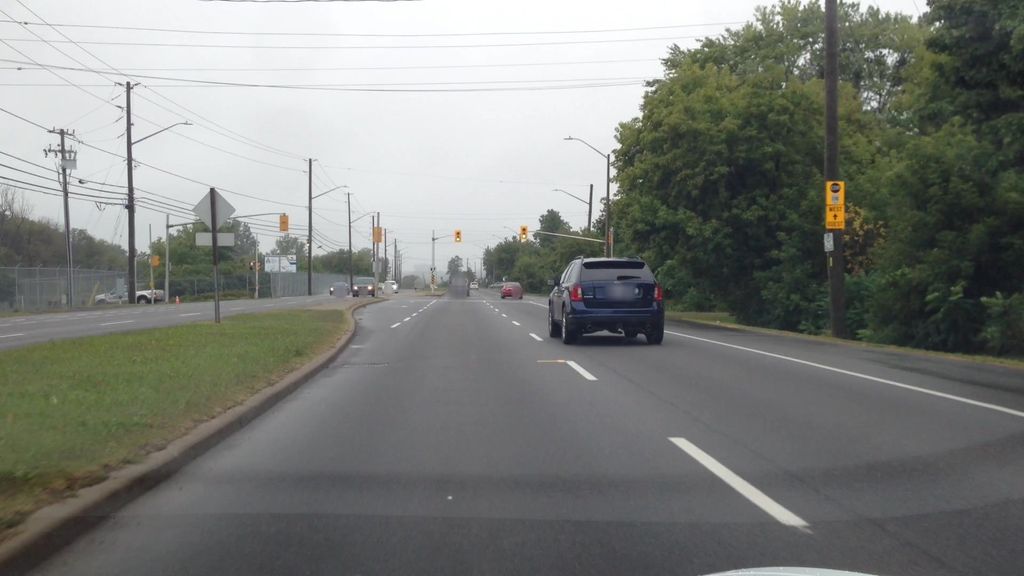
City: ottawa-gatineau